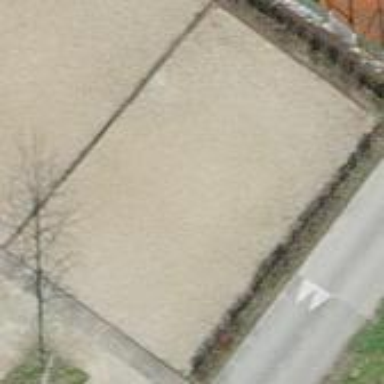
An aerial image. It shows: Gravel pitch used for playing boules.